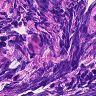
Metastatic tissue present: no